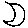
Label: moon